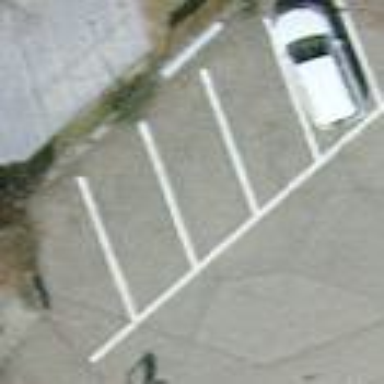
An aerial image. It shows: Parking area with surface.